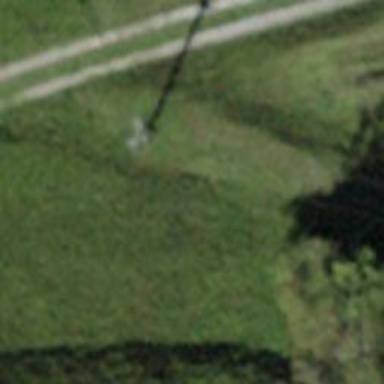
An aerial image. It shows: Pylon used for aerialway.